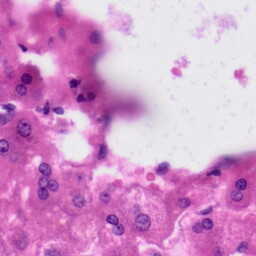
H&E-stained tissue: Liver